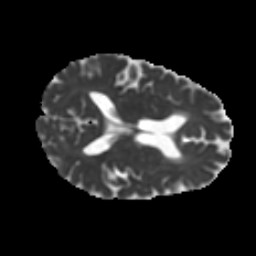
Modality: MD
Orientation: axial
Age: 58
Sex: female
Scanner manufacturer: ge
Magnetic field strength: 3 T
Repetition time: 7.8 s
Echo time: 0.0613 s